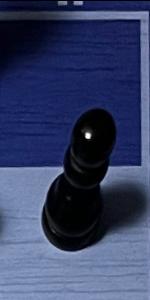
Label: Pawn_Black